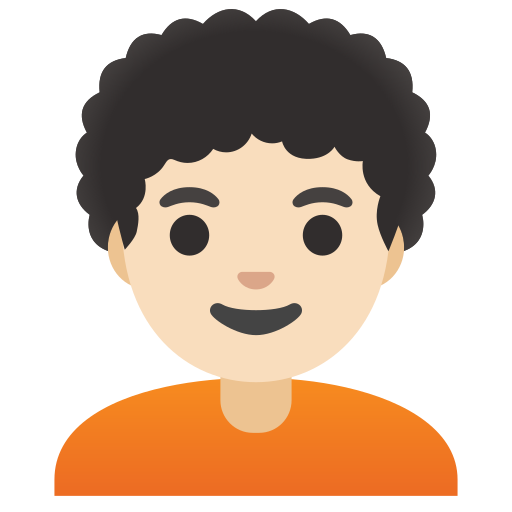
Emoji: 🧑🏻‍🦱